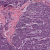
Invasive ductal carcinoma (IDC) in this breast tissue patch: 1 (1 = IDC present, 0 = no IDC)